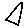
Label: triangle